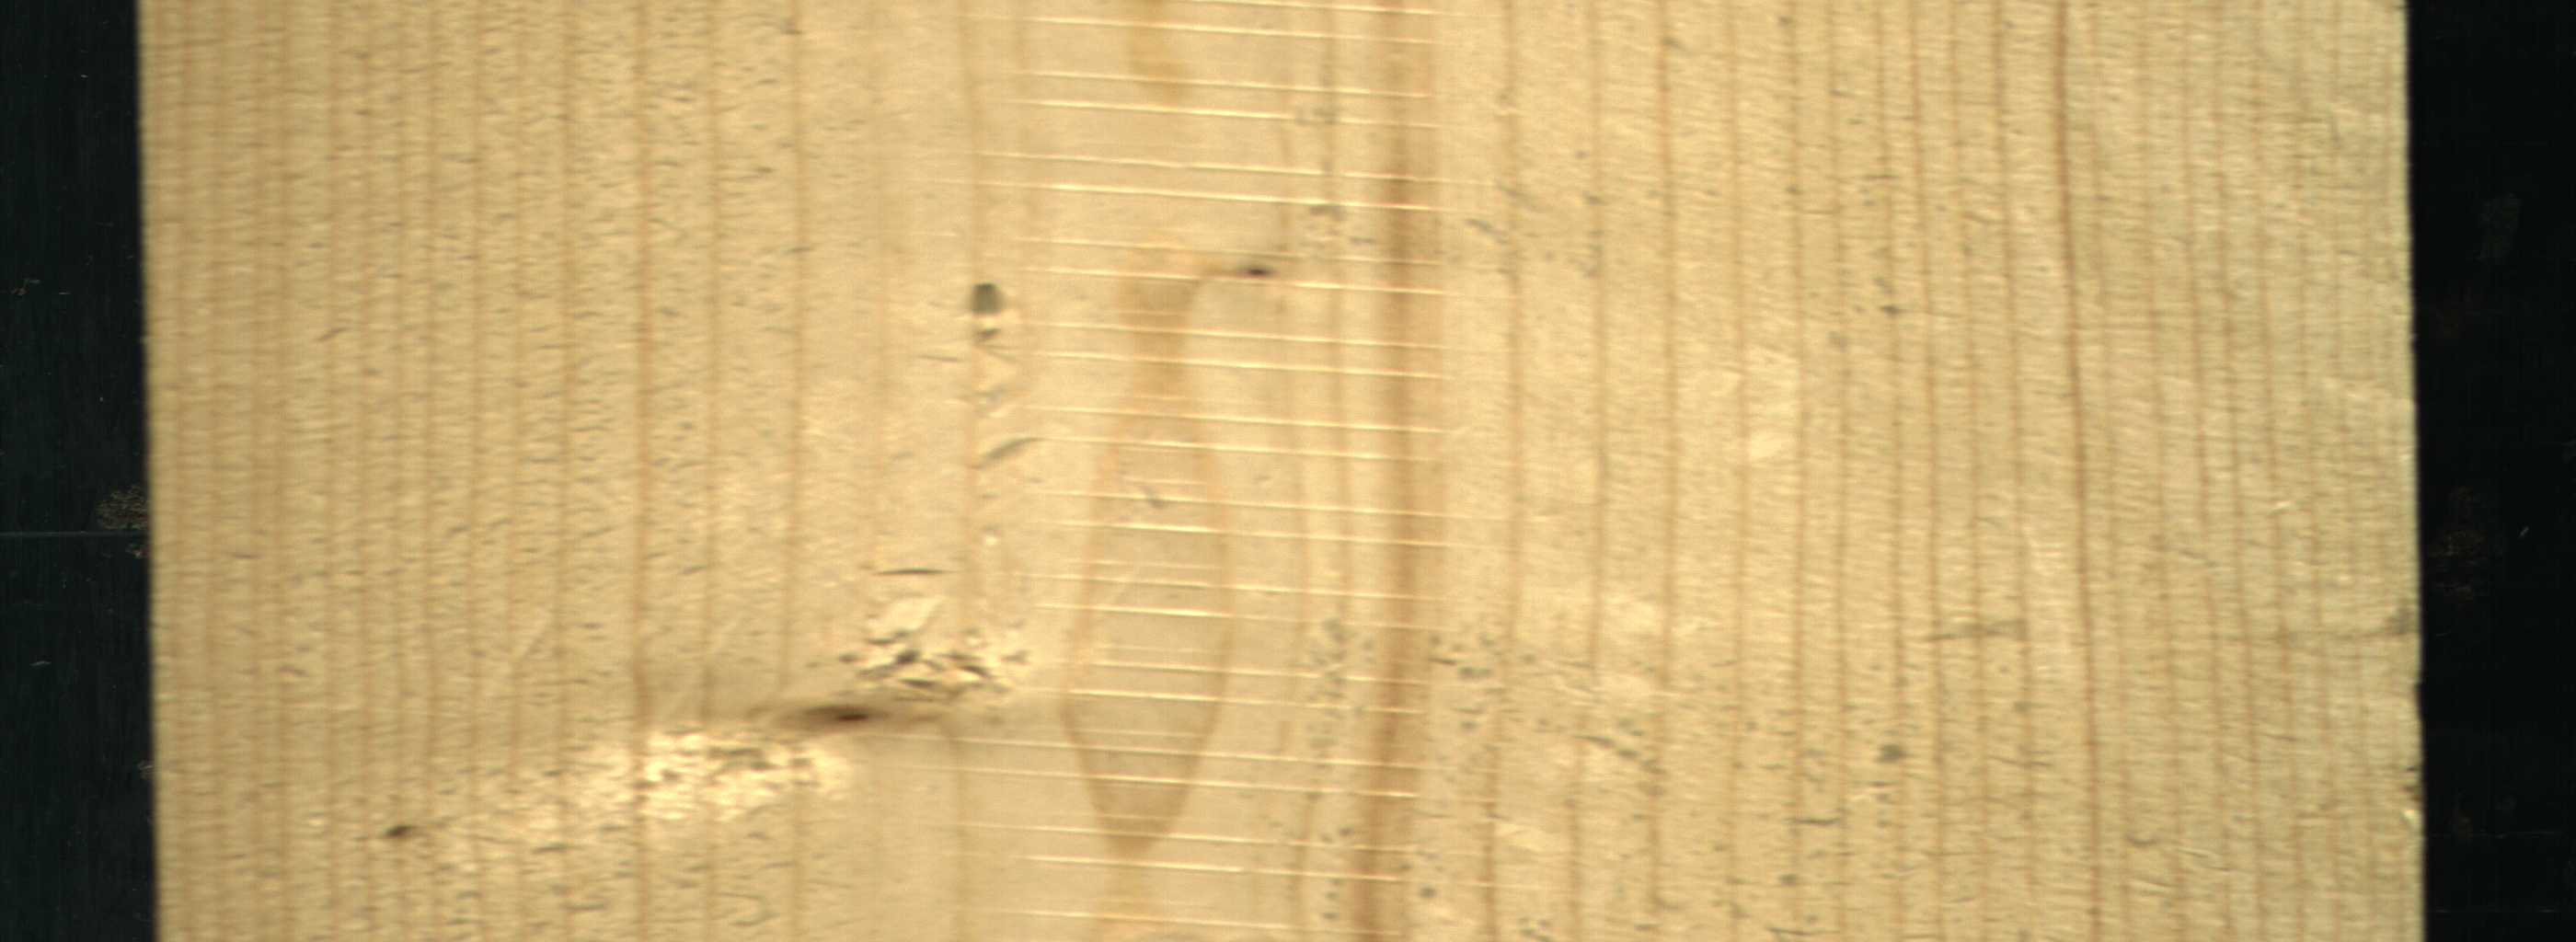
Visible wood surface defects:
Live_Knot
Live_Knot